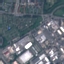
Land use / land cover: Industrial